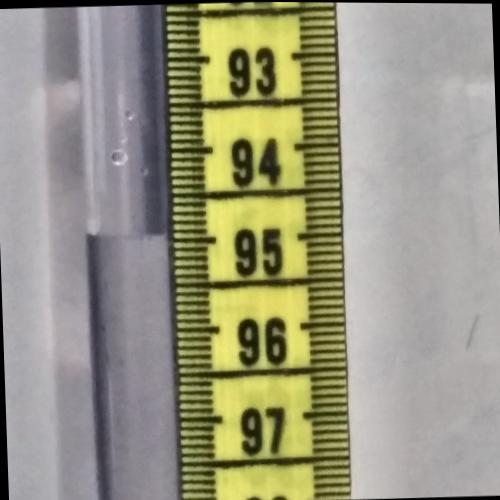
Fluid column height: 94.9 cm